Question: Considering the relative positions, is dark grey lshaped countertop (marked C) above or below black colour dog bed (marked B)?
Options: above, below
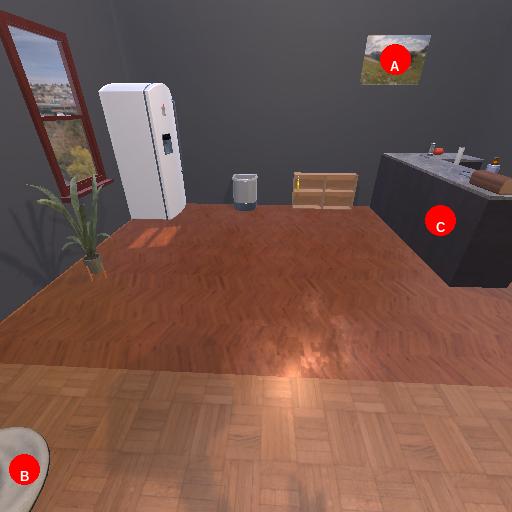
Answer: above